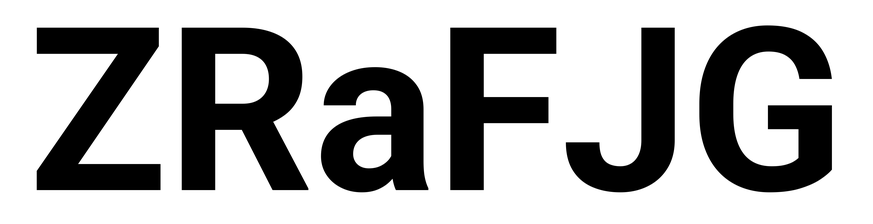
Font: Roboto_Bold